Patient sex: M
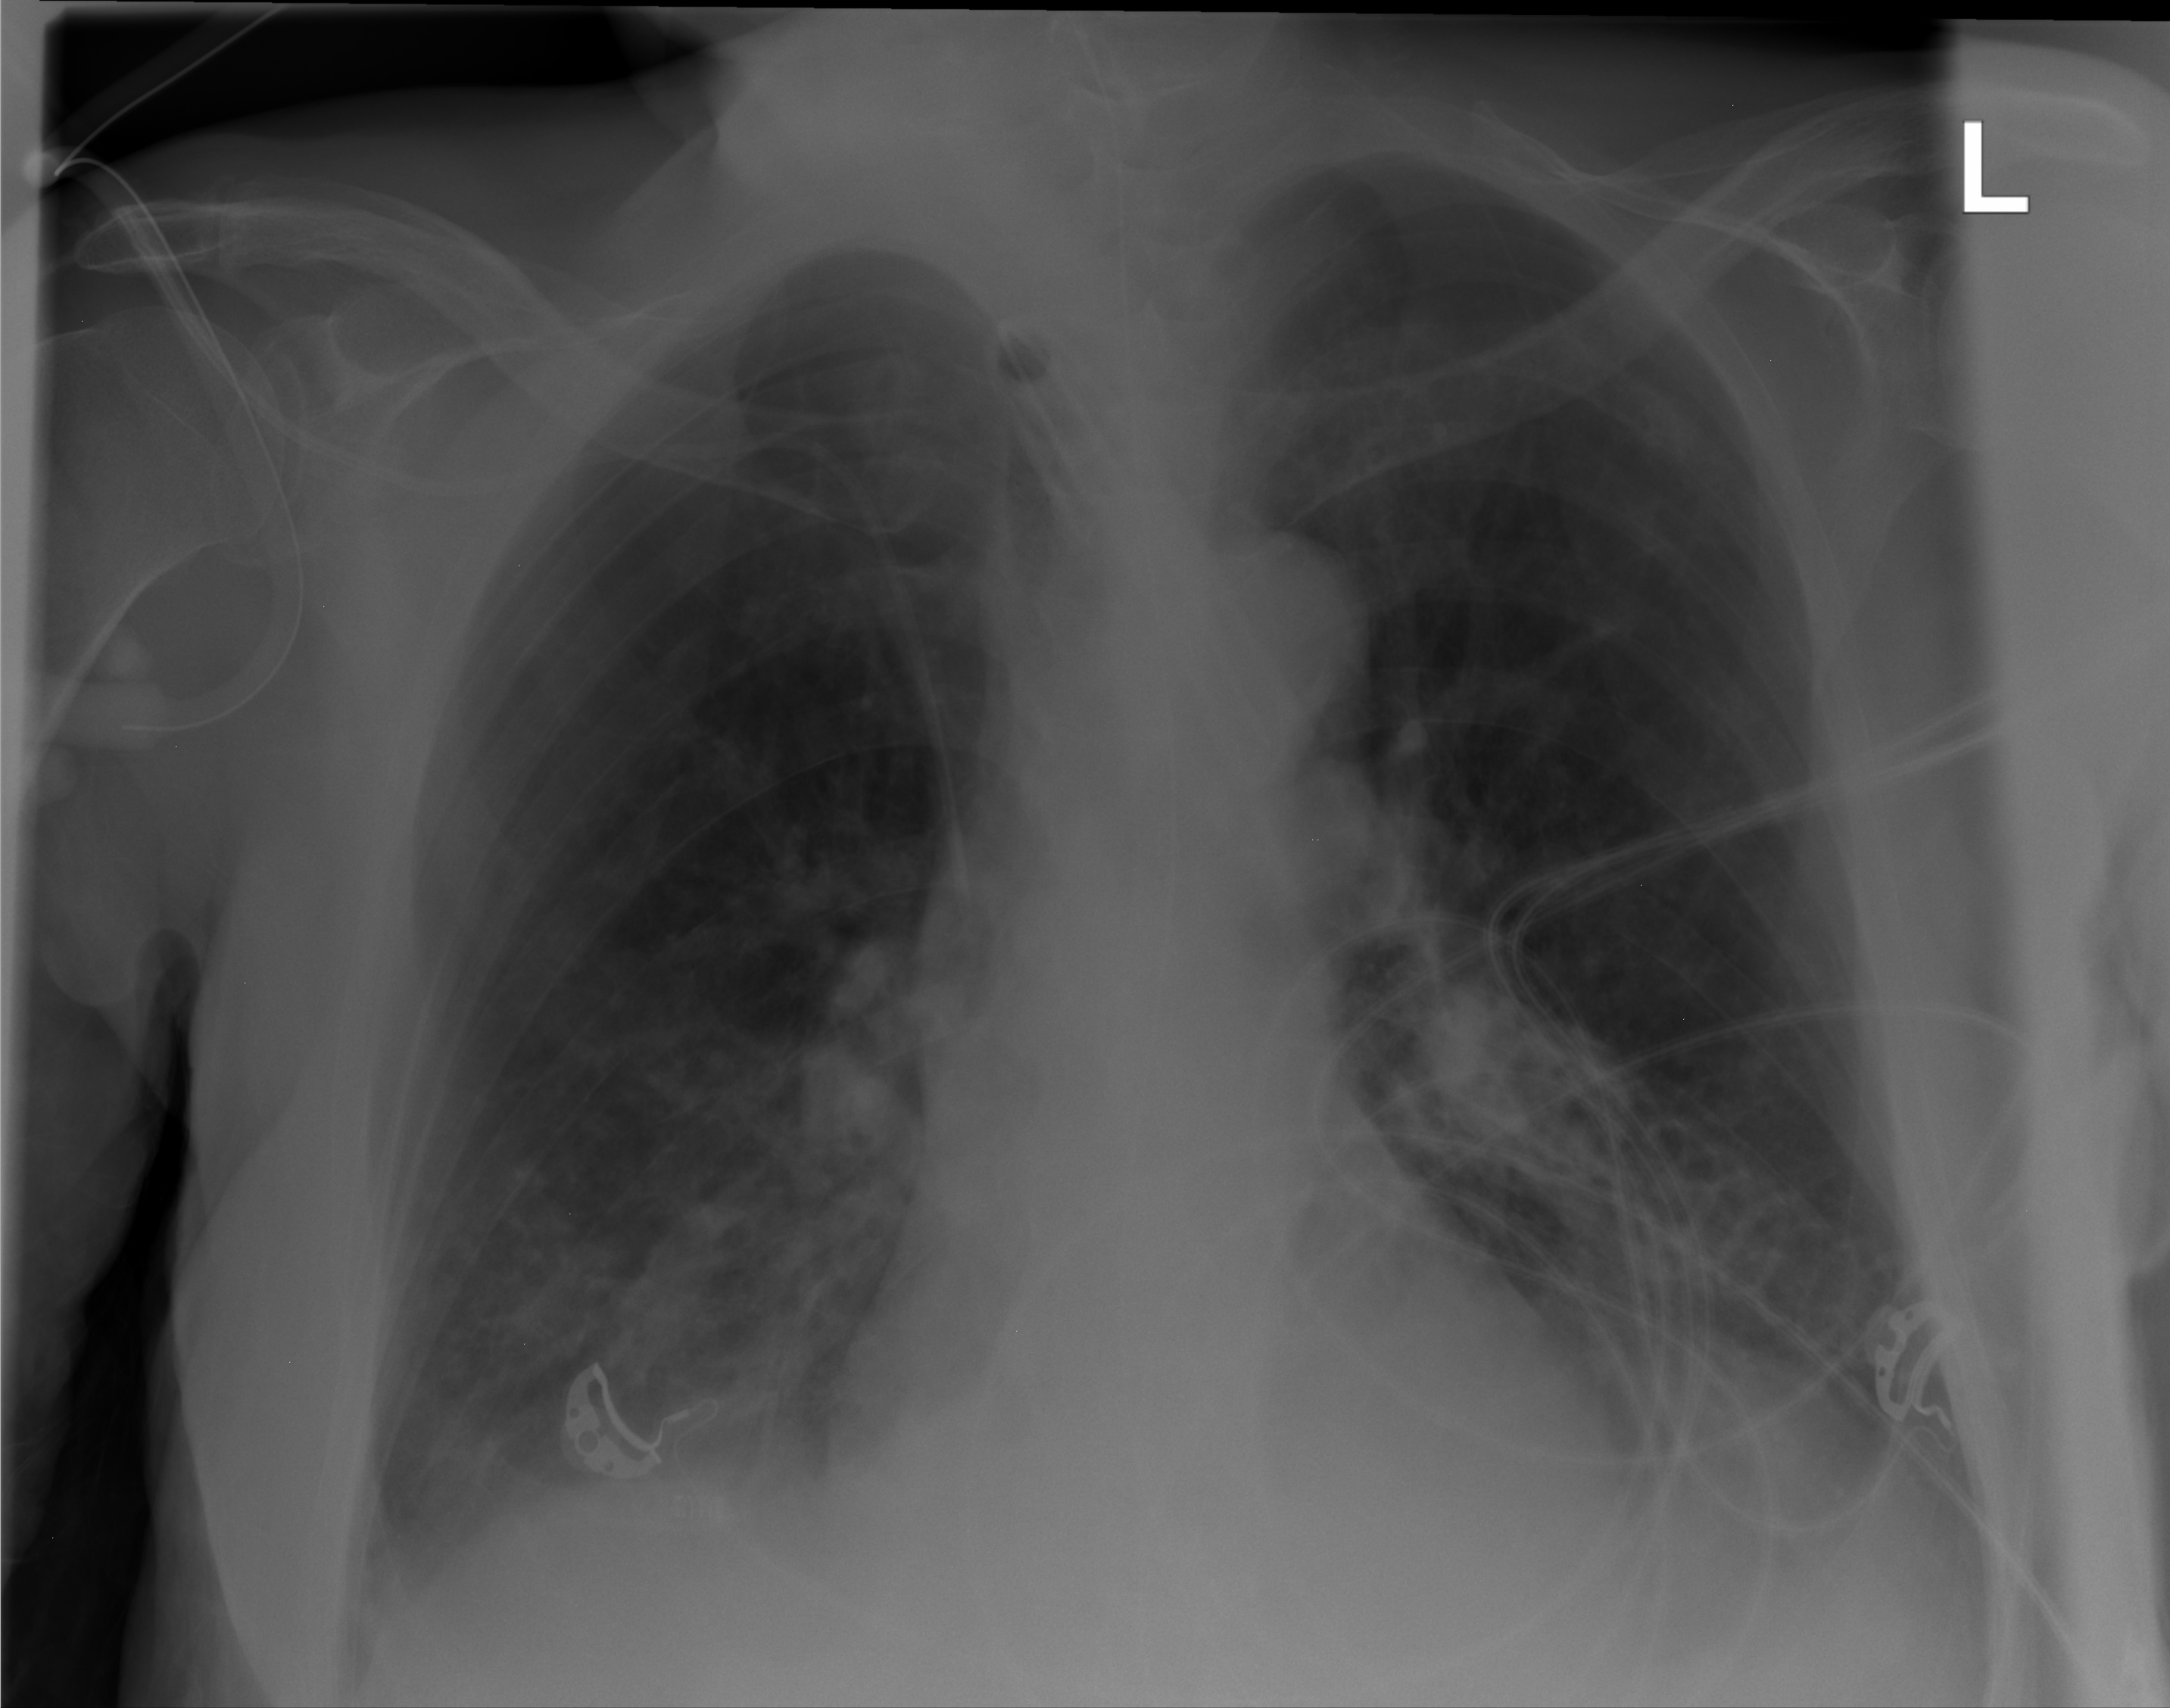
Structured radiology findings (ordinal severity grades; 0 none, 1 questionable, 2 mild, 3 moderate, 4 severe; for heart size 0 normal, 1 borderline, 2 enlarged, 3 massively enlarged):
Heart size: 0
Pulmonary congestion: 2
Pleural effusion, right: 0
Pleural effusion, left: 0
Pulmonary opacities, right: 2
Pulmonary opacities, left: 2
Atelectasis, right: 0
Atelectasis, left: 0